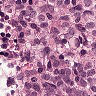
Metastatic tissue present: yes